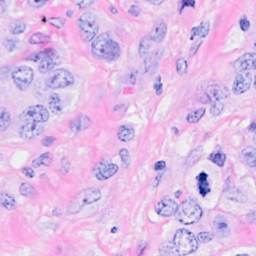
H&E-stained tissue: Breast